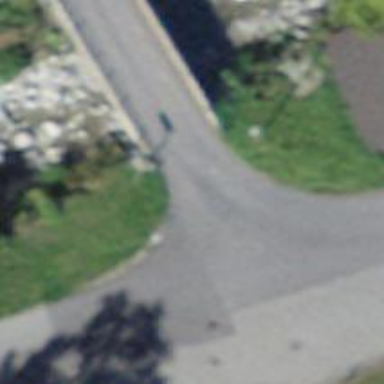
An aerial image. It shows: Residential road with bridge.